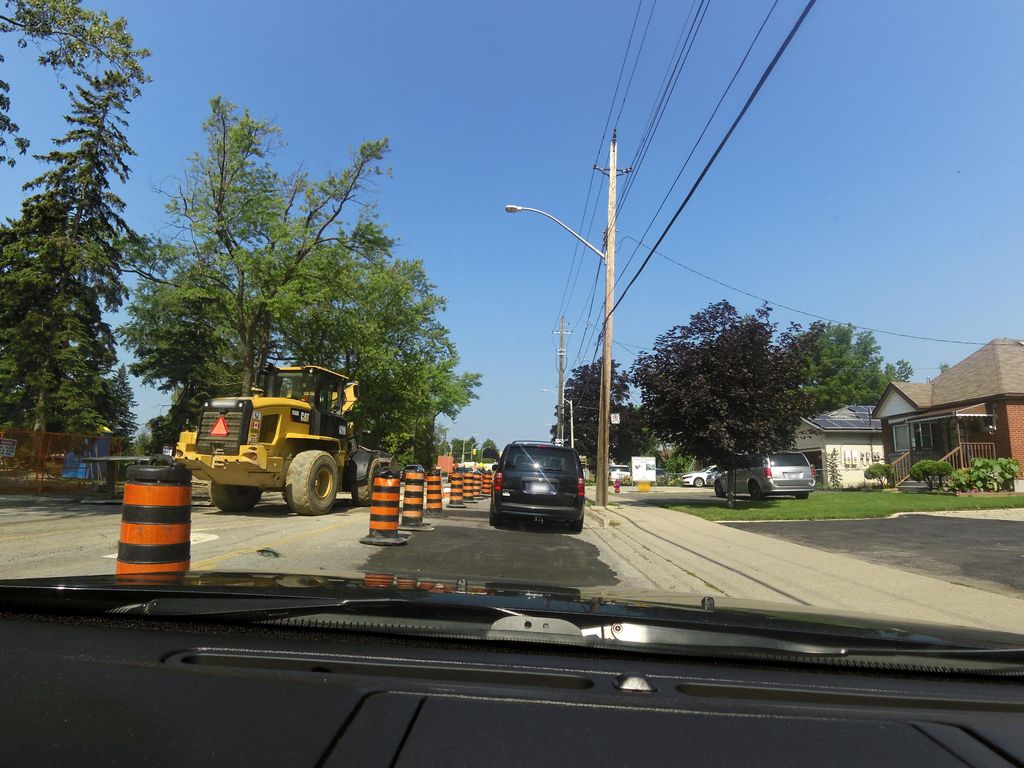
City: hamilton